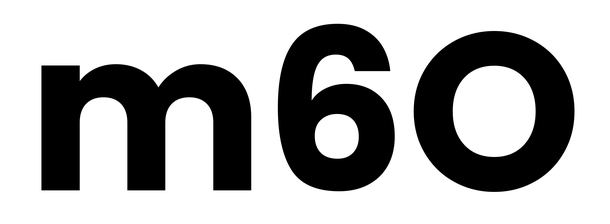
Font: Poppins-Bold